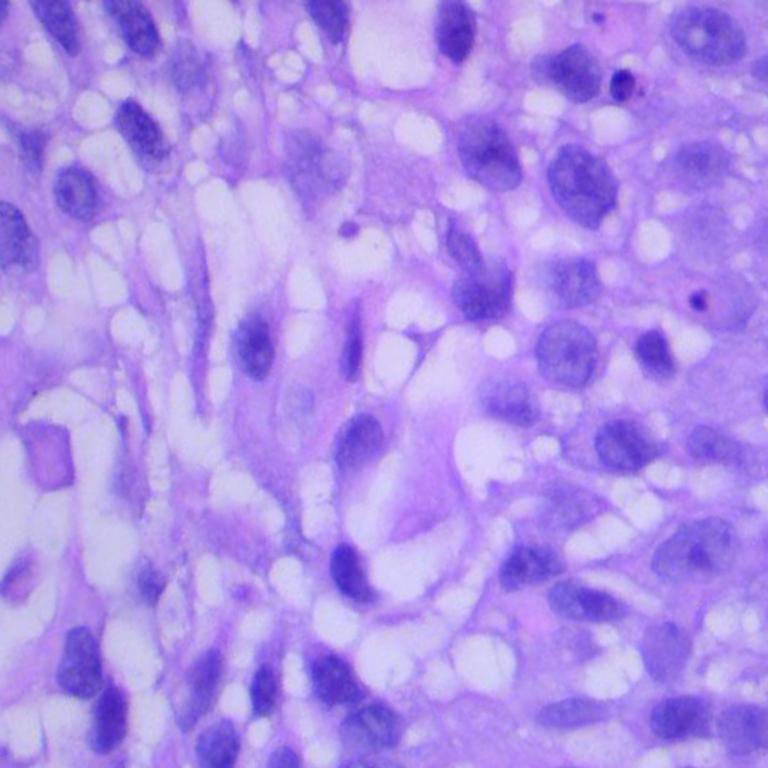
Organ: lung
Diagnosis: squamous carcinomas